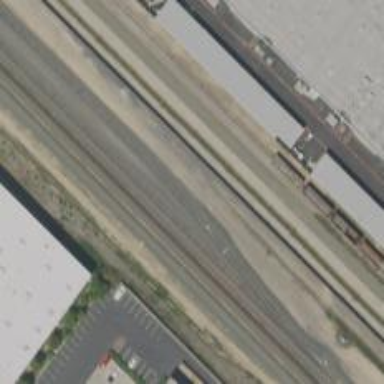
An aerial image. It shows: Railway siding for service.